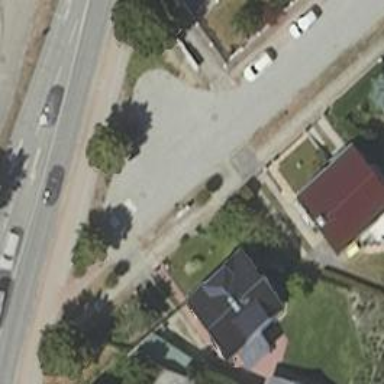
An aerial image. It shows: Turning circle on the road.